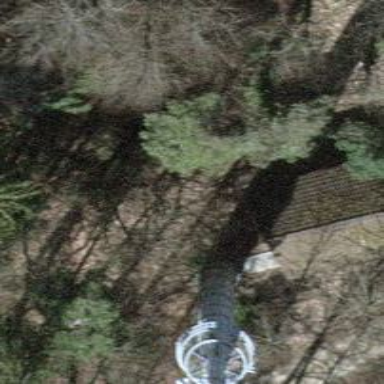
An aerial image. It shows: Communications tower.